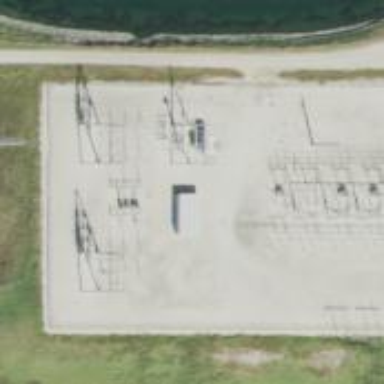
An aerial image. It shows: Switch used for power control.